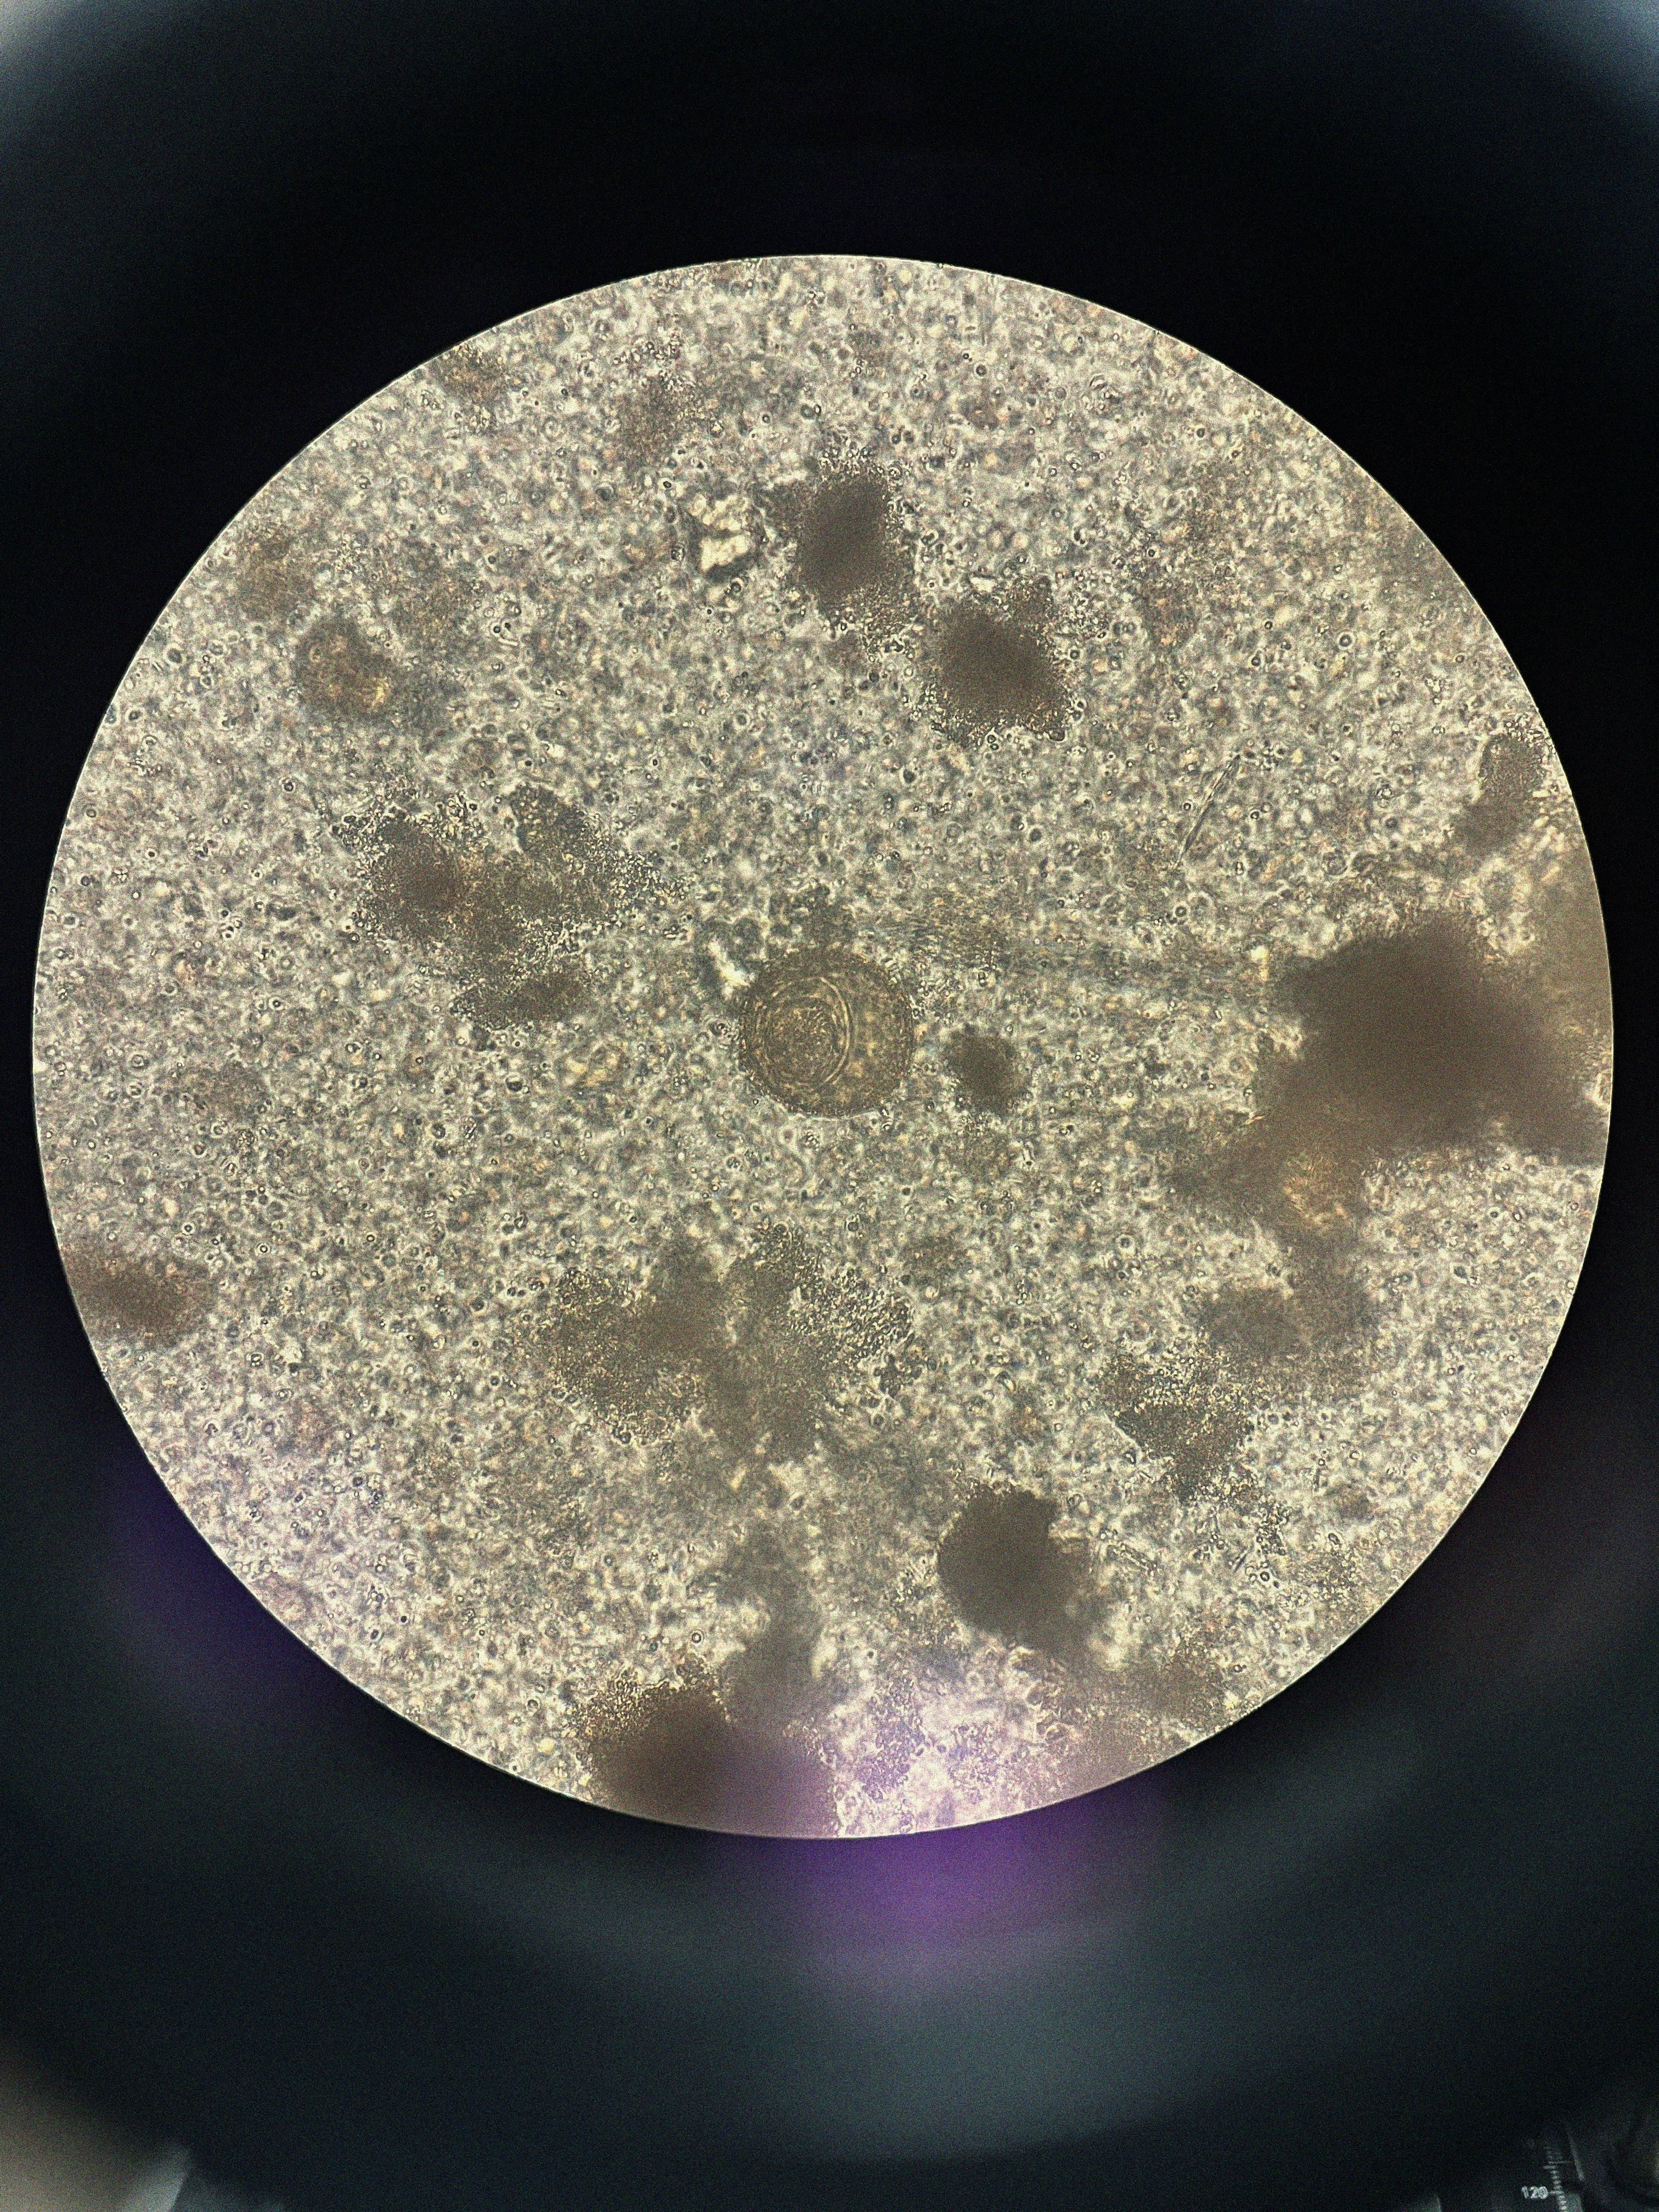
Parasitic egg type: Hymenolepis diminuta